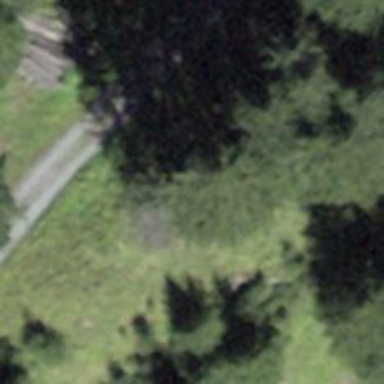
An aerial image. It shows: Bench.